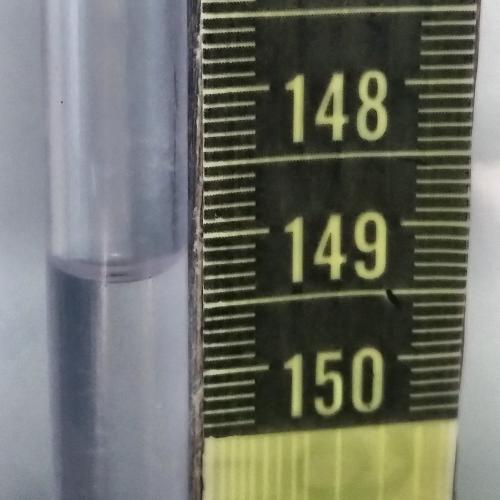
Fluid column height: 149.2 cm